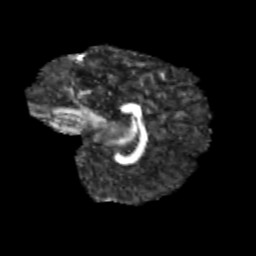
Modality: FA
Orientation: sagittal
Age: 13
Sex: male
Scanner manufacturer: siemens
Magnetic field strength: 3 T
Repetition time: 3.8 s
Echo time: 0.07 s